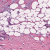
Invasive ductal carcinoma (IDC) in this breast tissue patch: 1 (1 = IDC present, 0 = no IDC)